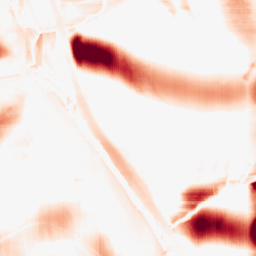
Category: morphological
Decomposition family: rolling_ball
Decomposition parameters: radius: 25
Upsampling method: quintic
Upsampling parameters: scale: 2
Upsampling scale: 2